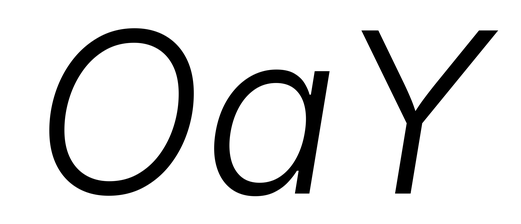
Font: Inter-Italic_Light_Italic